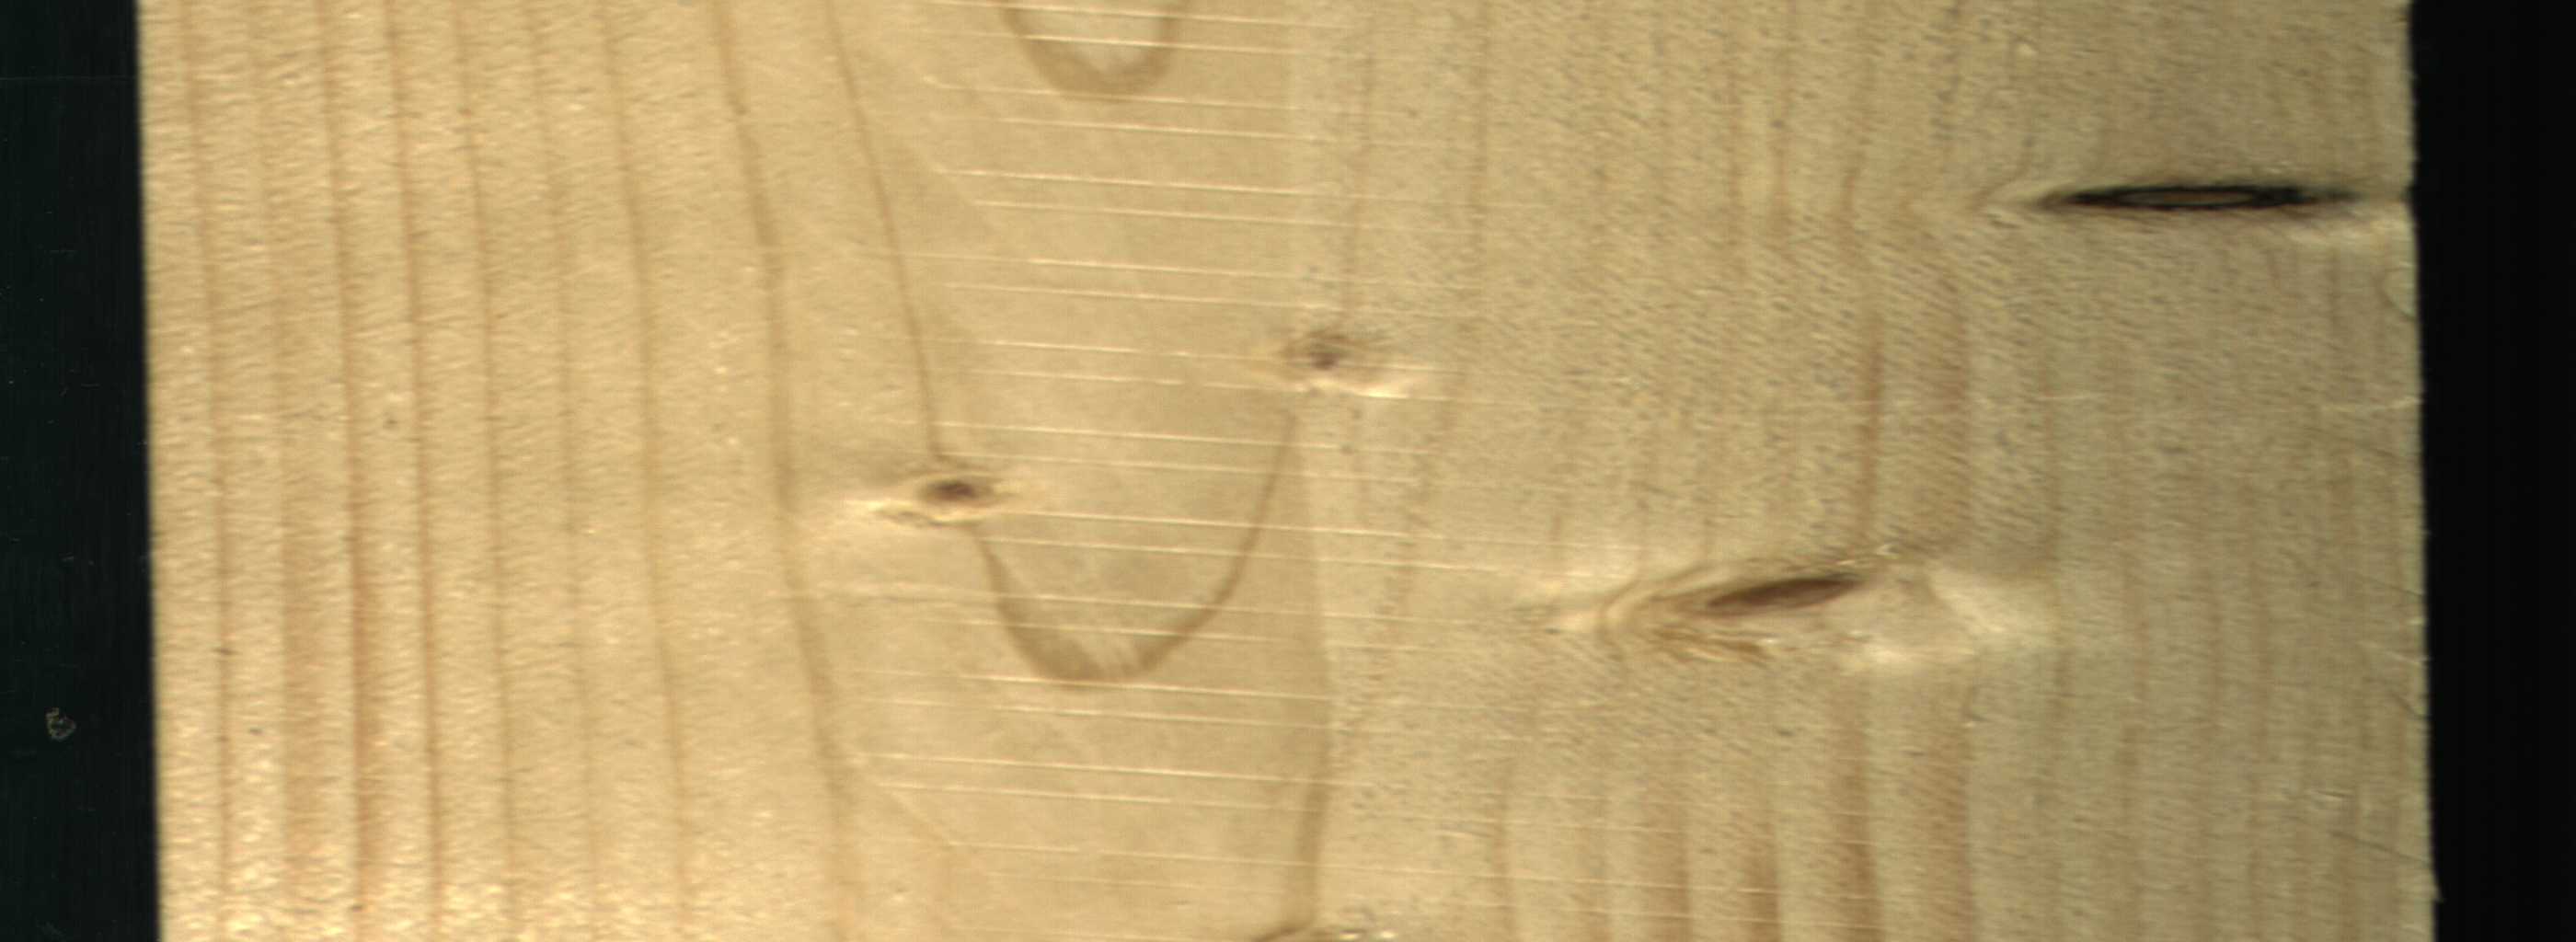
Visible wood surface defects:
Dead_Knot
Live_Knot
Live_Knot
Live_Knot